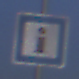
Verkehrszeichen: Informationsstelle
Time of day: SunriseSunset
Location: Outdoor (Nature)
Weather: Clear
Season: NotSpecified
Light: Natural